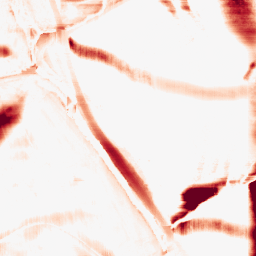
Category: morphological
Decomposition family: morphological_rect
Decomposition parameters: operation: opening
width: 50
height: 20
Upsampling method: edge_directed
Upsampling parameters: scale: 4
Upsampling scale: 4